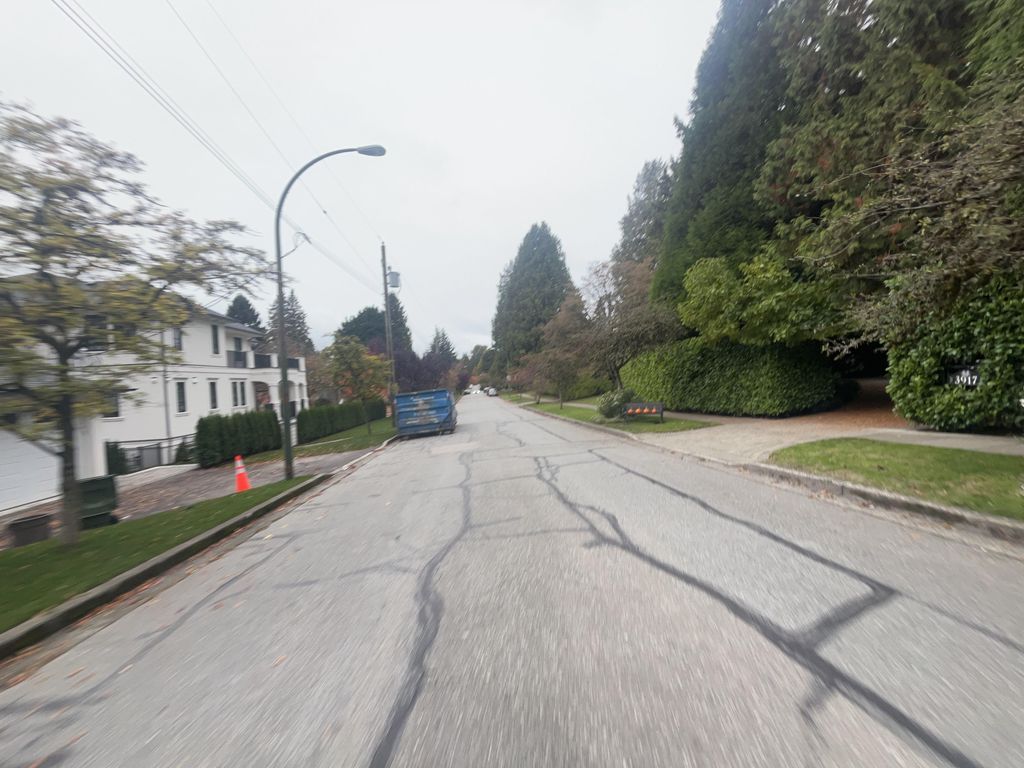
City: vancouver